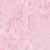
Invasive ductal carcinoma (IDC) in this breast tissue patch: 0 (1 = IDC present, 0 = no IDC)